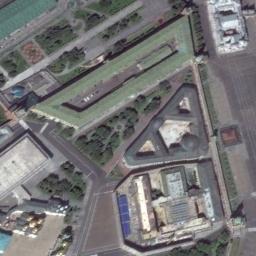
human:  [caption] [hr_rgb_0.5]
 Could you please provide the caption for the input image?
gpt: Many trees of different sizes are beside the palace .

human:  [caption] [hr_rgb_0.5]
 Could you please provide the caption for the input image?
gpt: Half of the roof of this palace is red .

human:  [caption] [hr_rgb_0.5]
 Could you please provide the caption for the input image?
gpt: The palace is on the open place next to some trees .

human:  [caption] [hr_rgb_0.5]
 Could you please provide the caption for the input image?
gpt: The palace has some palaces of different colors .

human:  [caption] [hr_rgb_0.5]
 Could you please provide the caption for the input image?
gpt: There are some green trees beside the palace .